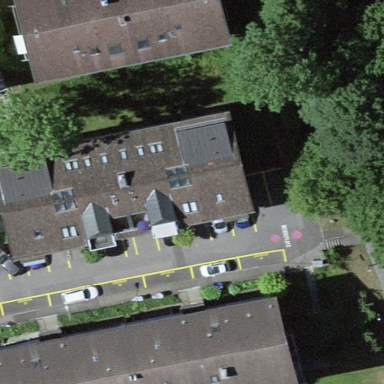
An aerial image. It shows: Residential building.